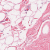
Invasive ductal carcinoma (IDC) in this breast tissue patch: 0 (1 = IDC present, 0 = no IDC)